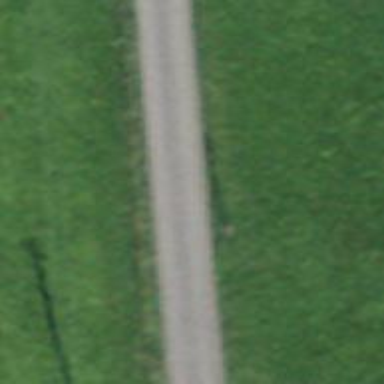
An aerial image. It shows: Unclassified road.